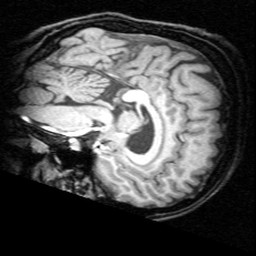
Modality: T1w
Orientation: sagittal
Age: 24
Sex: female